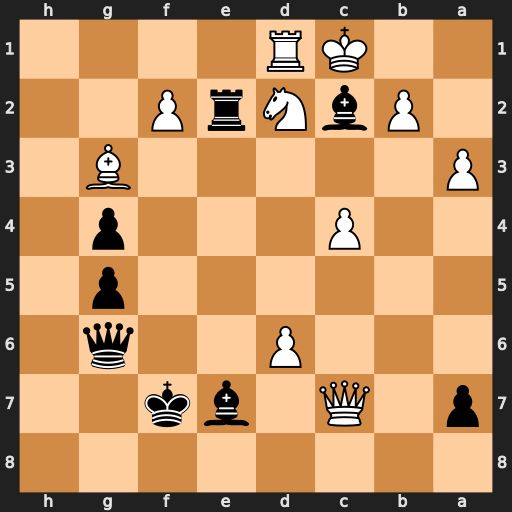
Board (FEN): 8/p1Q1bk2/3P2q1/6p1/2P3p1/P5B1/1PbNrP2/2KR4
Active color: b
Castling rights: -
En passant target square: -
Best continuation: Ba4 b3 Bxb3 Qxe7+ Rxe7